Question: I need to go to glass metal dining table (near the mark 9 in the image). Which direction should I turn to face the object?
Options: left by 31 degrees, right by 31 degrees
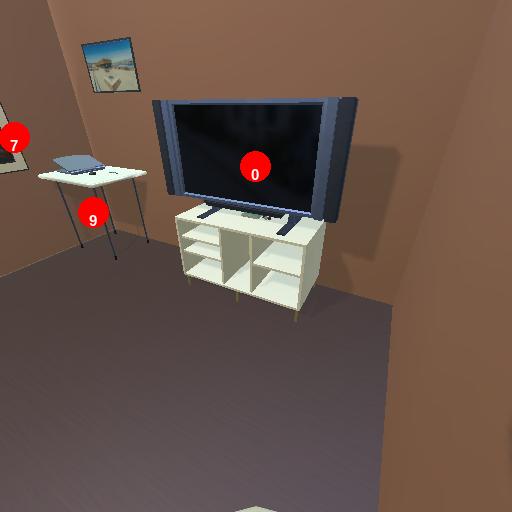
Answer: left by 31 degrees